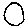
Label: circle